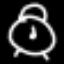
Label: clock